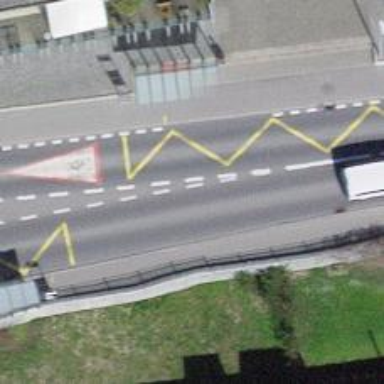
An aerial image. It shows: Bus stop with designated public transport stop position.